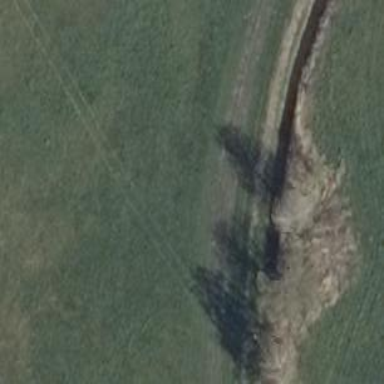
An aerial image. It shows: Grassy track with grade5 tracktype.